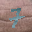
Label: 7